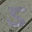
Label: 5